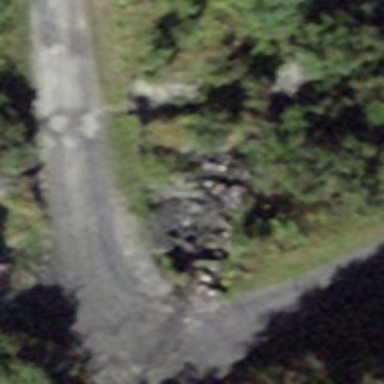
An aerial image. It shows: Culvert tunnel.